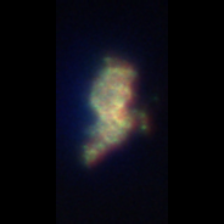
Taxon: Unknown_detritus
Group: Unknown